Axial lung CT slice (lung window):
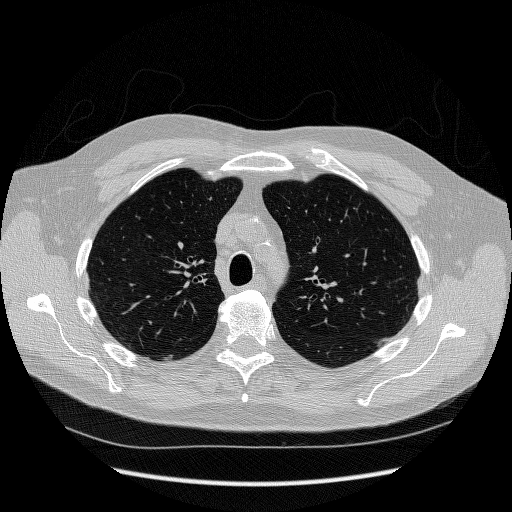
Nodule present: no